Aerial crown-view tile of a tropical tree (Barro Colorado Island, Panama), acquired 20250217:
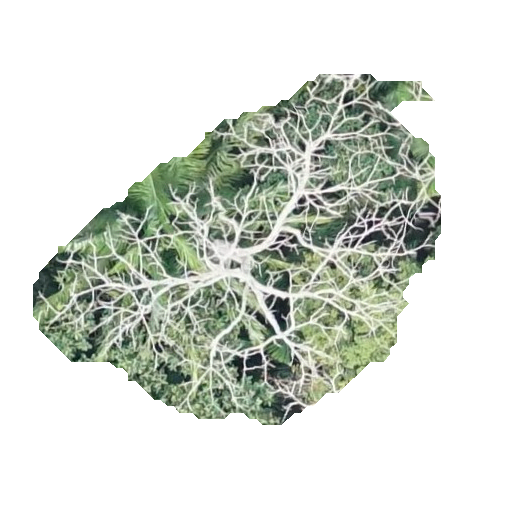
Species: Pseudobombax septenatum
GBIF accepted scientific name: Pseudobombax septenatum
Crown area: 137.261 m²